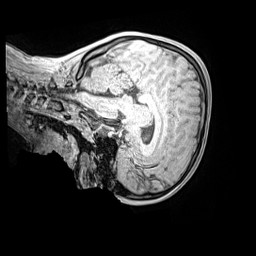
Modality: MP2RAGE
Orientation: sagittal
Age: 10
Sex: male
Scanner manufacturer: siemens
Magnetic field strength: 3 T
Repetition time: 4 s
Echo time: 0.00299 s